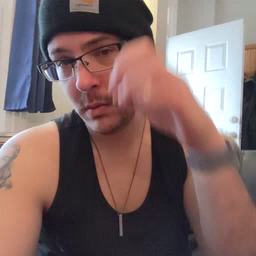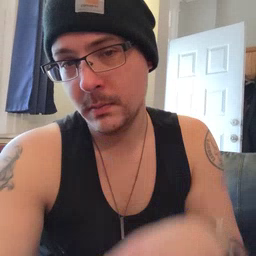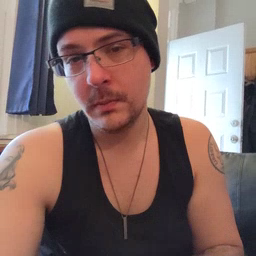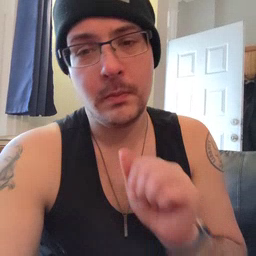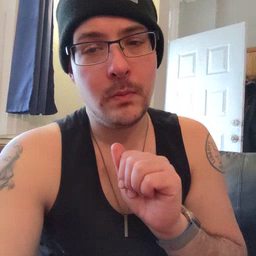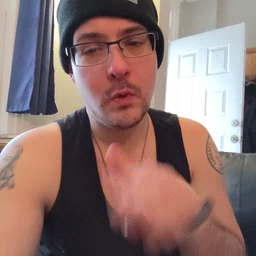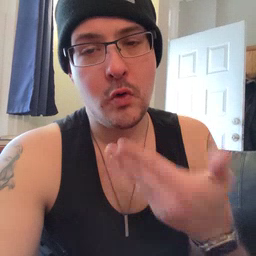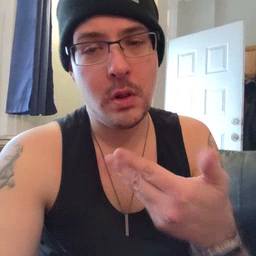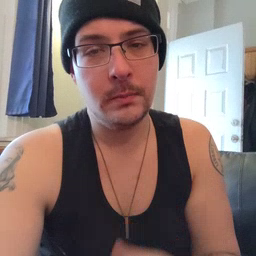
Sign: all